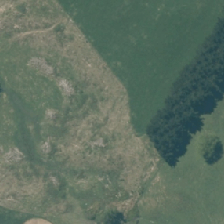
Land cover: harvested_forest